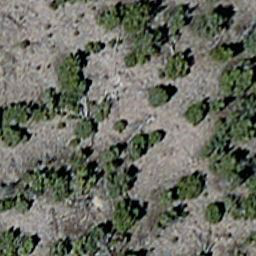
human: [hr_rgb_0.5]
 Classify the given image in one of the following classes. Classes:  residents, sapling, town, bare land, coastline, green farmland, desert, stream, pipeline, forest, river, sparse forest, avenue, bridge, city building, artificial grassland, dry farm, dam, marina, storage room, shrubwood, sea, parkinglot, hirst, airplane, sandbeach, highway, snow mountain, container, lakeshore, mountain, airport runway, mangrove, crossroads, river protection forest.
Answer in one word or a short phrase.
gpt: sparse forest